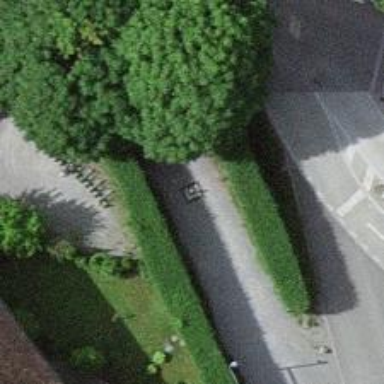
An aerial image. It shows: Bollard barrier.